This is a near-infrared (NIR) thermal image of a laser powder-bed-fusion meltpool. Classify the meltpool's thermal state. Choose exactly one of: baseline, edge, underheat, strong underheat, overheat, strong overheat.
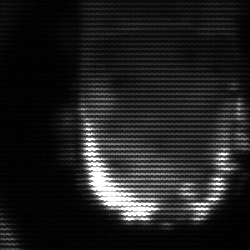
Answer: baseline